Question: I'm trying develop a custom component like that shown in my mockup. I found an example component on the web (might have been in Sencha's docs), and now I'm trying to adapt it for my purposes. I have two questions:
- -
What I need is like a scrollable list view but with a different type of view. Sort of like the balloons in Apple's iPhone Messages app.

Sample code that I found on the Internet and I'm in the middle of adapting:
'''Ext.define("Sencha.view.ComponentView", {
extend: 'Ext.Component',
xtype: 'custom-component',
config: {
xtype: 'container',
scrollable: true,
layout: {type: 'vbox', pack: 'start', align: 'stretch'},
cls: ['view1'],
data: {
items: [
{name: 'Congestion near tunnel', n: 100},
{name: 'Car fore near exit 10', n: 21},
{name: 'Broken down vehicle in tunnel', n: 24},
{name: 'Slow traffic next 20 miles', n: 24},
{name: 'Drive carefully', n: 26}
]
},
store: 'AlertStore',
tpl: new Ext.XTemplate(
'<tpl for="items">',
'{% if(xindex % this.getPerRow() == 1) {%}',
'<div class="view-container">',
'{% } %}',
'<div class="alert-row">',
'<div class="name">{[xindex]} - {name}</div>',
'</div>',
'{% if(xindex % this.getPerRow() == 0 || xindex == xcount){ %}',
'</div>',
'{% } %}',
'</tpl>',
{
getPerRow: function () {
return 2;
}
})
},
initialize: function () {
this.callParent(arguments);
}
});'''
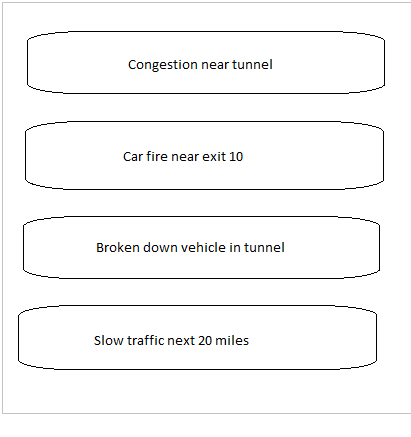
Answer: You should just be able to use a <URL> to your list items.
Here is a basic fiddle: <URL>